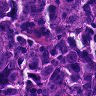
Metastatic tissue present: yes